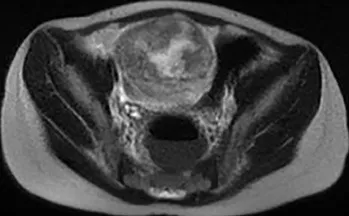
To better characterize the mass, an abdominal magnetic resonance imaging was performed and the initial diagnosis was confirmed (
B, C.
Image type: radiology (mri)